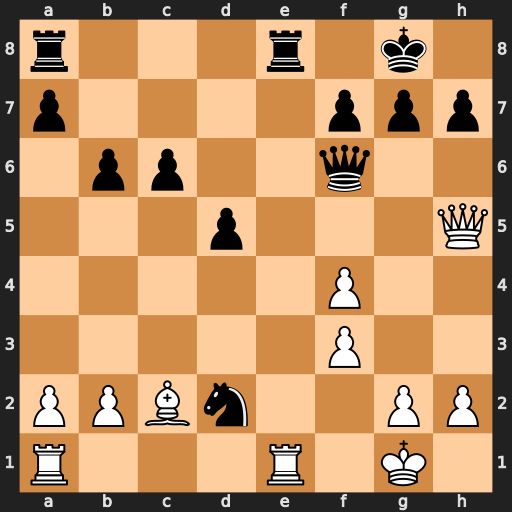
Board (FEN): r3r1k1/p4ppp/1pp2q2/3p3Q/5P2/5P2/PPBn2PP/R3R1K1
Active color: w
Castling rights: -
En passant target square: -
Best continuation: Qxh7+ Kf8 Qh8#